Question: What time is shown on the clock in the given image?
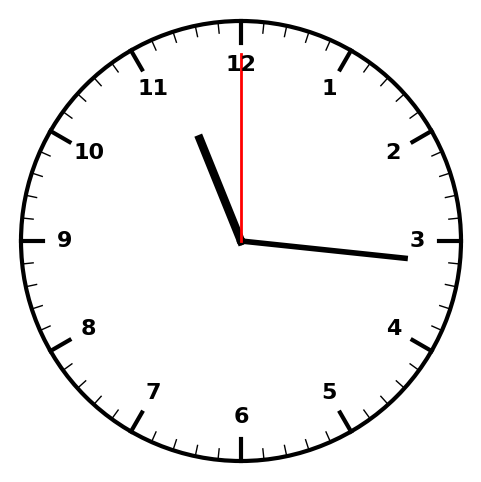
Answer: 11:16:00